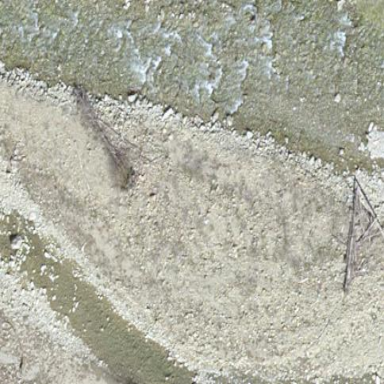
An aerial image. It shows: Landscape with shingle surface.